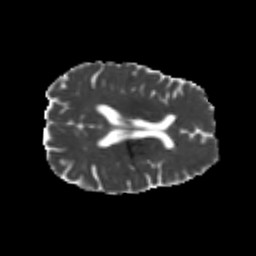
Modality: MD
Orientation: axial
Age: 26
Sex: male
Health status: healthy
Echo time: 0.074 s